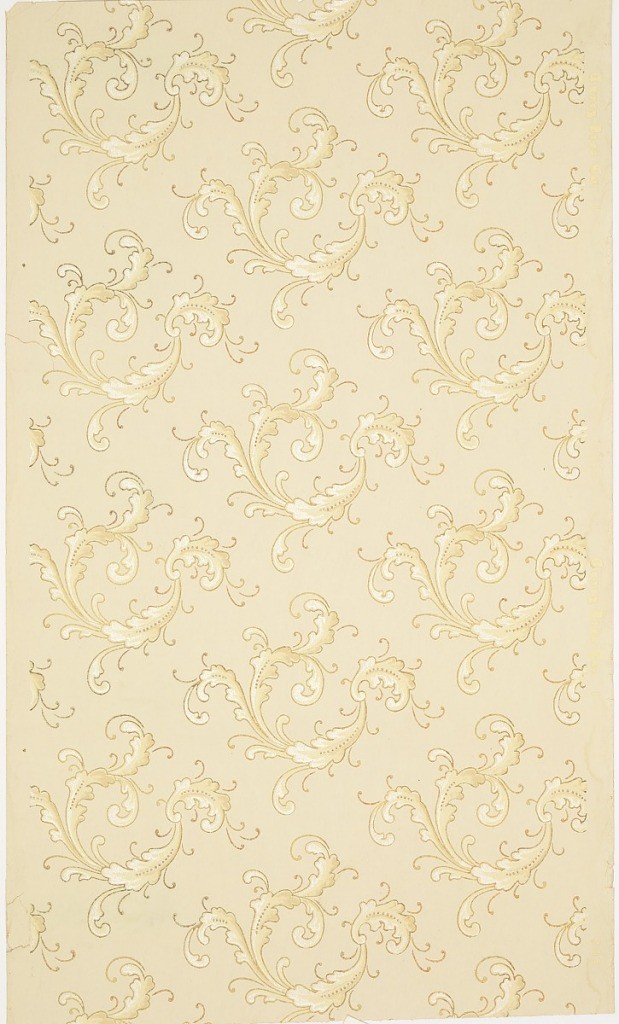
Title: Ceiling paper
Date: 1905–1915
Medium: Machine-printed paper, liquid mica
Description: Repeating design of scrolling acanthus sprigs. Printed in tan and white on light tan ground.